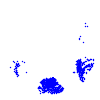
Particle: pion